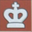
Piece: wK